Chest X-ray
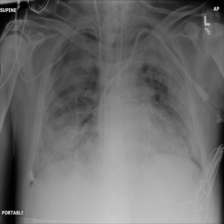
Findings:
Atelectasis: negative
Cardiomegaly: negative
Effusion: negative
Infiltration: negative
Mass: negative
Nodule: negative
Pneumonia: negative
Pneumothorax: negative
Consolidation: negative
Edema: negative
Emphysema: negative
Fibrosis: negative
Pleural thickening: negative
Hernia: negative